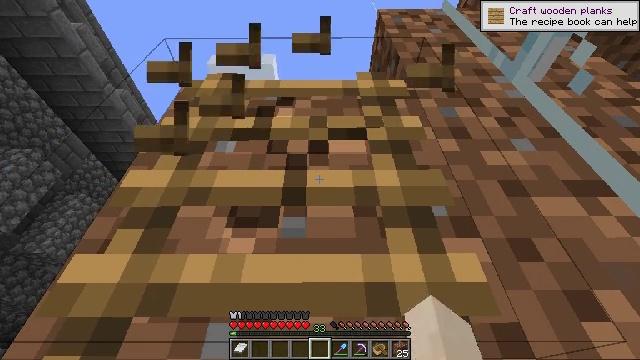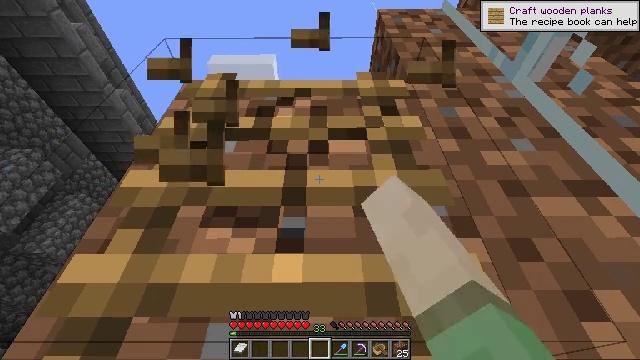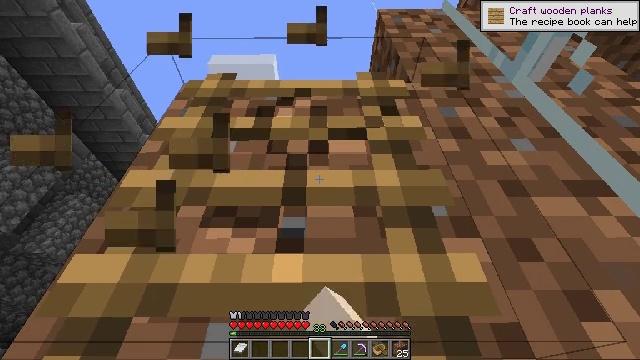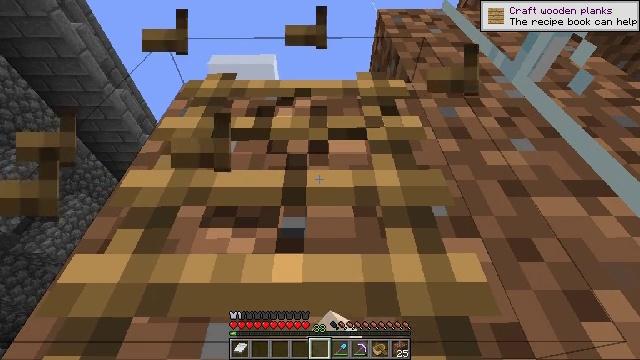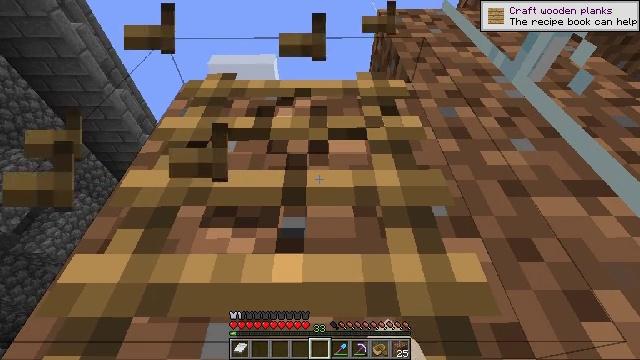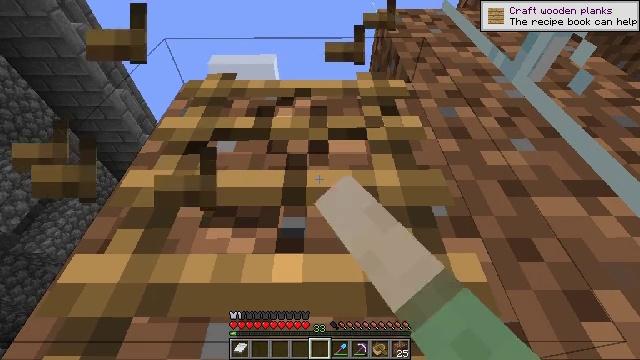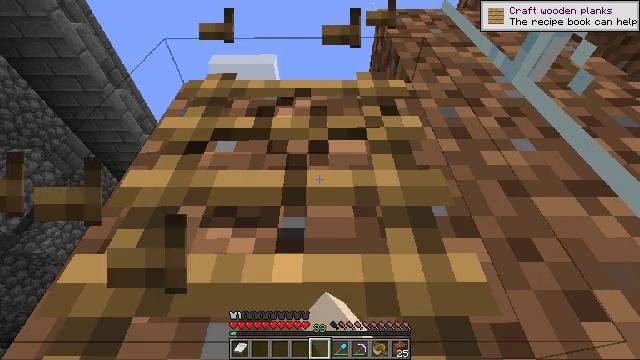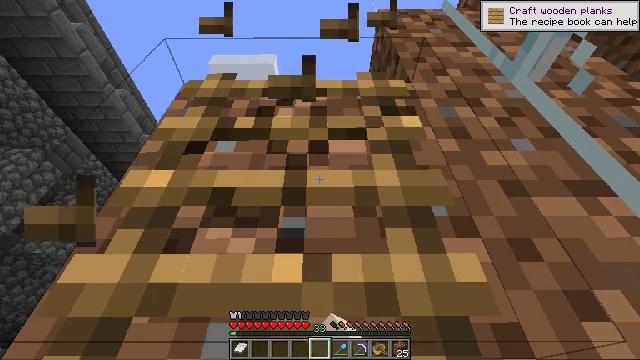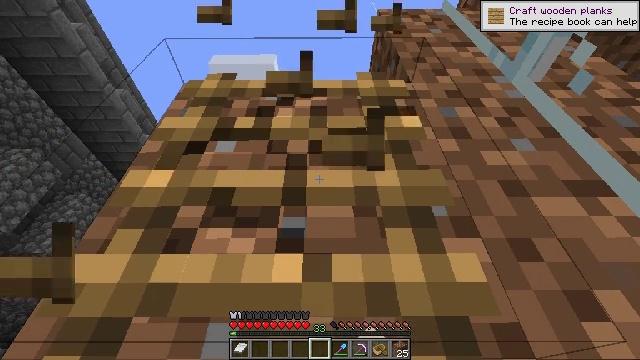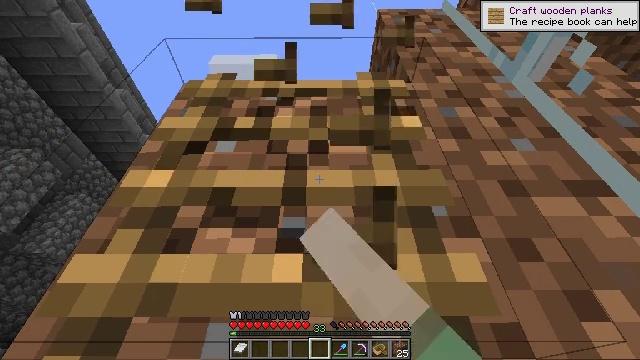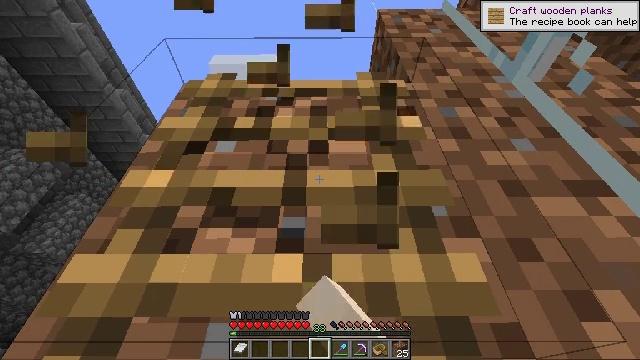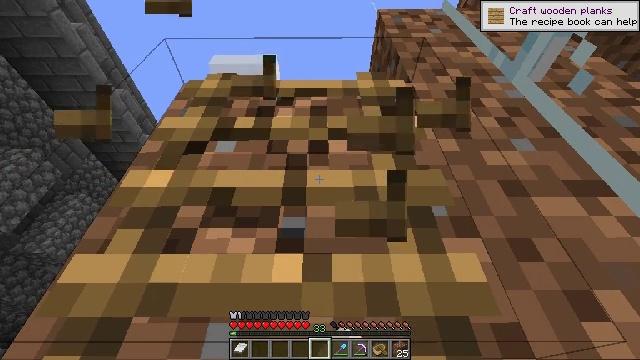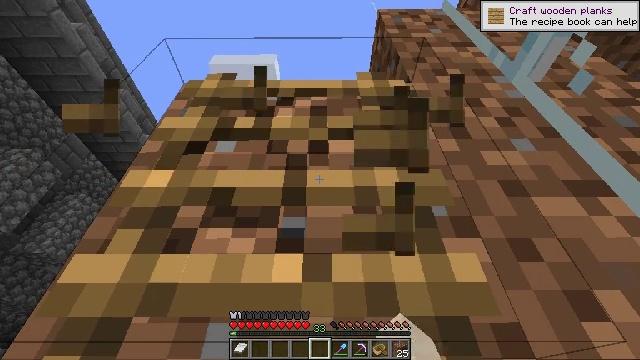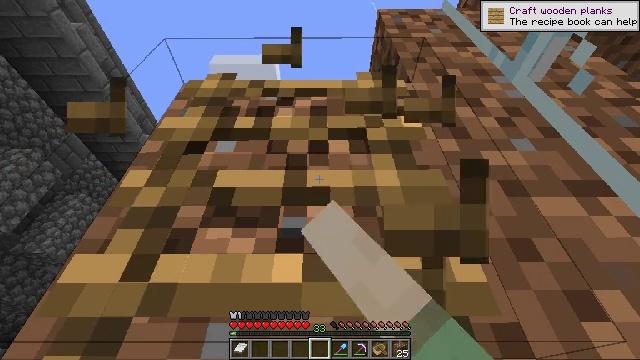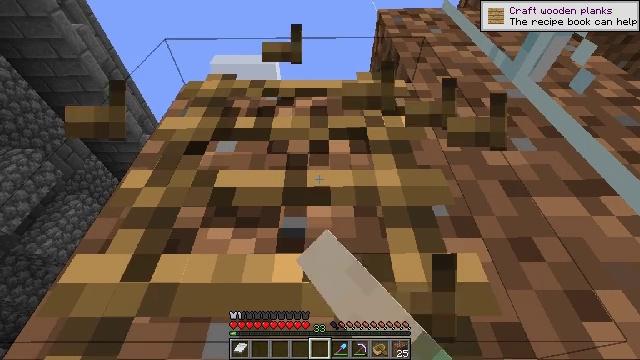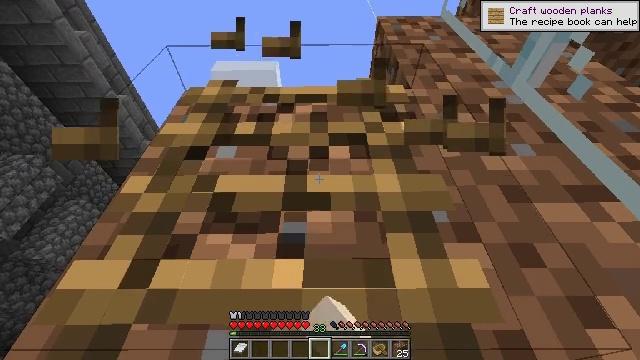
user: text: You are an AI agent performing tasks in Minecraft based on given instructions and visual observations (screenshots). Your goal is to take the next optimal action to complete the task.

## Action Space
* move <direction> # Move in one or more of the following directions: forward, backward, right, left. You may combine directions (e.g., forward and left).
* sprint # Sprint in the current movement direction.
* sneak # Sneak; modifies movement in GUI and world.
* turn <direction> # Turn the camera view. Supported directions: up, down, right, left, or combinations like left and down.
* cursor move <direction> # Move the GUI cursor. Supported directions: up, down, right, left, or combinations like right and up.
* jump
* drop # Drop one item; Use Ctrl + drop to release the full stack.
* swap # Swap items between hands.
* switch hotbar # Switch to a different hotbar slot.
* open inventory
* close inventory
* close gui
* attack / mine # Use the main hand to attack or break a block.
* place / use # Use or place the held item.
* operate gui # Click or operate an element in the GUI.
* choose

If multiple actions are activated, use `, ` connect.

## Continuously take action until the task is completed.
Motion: motion action
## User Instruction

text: Disassemble the ladder.
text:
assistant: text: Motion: sneak, attack / mine
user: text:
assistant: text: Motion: sneak, attack / mine
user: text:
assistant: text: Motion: sneak, attack / mine
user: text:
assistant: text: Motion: sneak, attack / mine
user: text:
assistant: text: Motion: sneak, attack / mine
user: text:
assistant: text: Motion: sneak, attack / mine
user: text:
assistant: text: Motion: sneak, attack / mine
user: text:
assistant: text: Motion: sneak, attack / mine
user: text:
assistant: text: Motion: sneak, attack / mine
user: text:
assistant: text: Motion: sneak, attack / mine
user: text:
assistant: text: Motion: sneak, attack / mine
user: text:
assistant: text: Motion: sneak, attack / mine
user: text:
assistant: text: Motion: sneak, attack / mine
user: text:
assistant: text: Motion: sneak, attack / mine
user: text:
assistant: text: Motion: sneak, turn up, attack / mine
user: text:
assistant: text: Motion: sneak, attack / mine
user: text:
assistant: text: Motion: sneak, attack / mine
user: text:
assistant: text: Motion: sneak, attack / mine
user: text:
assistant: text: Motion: sneak, attack / mine
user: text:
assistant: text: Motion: sneak, attack / mine
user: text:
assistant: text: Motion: sneak, attack / mine
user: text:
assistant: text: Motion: sneak, attack / mine
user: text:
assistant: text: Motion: sneak, attack / mine
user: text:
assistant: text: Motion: sneak, attack / mine
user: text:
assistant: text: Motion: sneak, attack / mine
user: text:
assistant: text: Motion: sneak, attack / mine
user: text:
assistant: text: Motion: sneak, attack / mine
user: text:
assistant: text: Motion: sneak, attack / mine
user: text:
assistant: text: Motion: sneak, attack / mine
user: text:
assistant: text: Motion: sneak, attack / mine